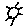
Label: sun